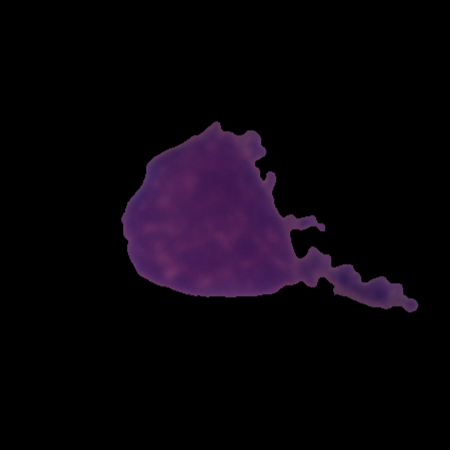
Label: healthy